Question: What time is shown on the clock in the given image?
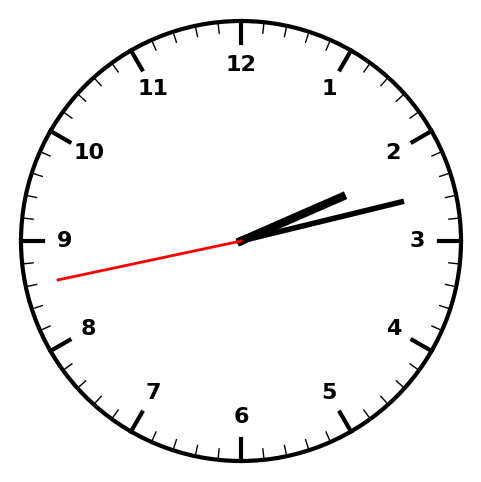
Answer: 02:12:43